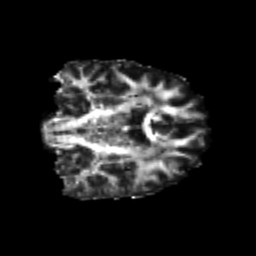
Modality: FA
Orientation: coronal
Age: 23
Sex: female
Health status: healthy
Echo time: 0.074 s